Question: I am currently making a Minesweeper clone.
I made an algorithm that, when clicked on a tile with 0 surrounding mines, reveals all neighbors with 0 surrounding mines then all neighbors of them with 0 surrounding mines... (recursion).
This result only needs one click:

It works like it should but it is too slow. The original Minesweeper reveals these tiles instantly, but in my case, they have a little delay between the reveals.
I wrote this code:
'''
private void RevealNeighbor(int x, int y) {
foreach(var neighbor in _neighbors) {
try {
Tile tile = _tiles[x + neighbor[0], y + neighbor[1]];
if(tile.TileType == TileType.Empty && tile.Hidden) {
tile.Reveal();
if(tile.Number == 0) {
RevealNeighbor(x + neighbor[0], y + neighbor[1]);
}
}
}
catch(IndexOutOfRangeException) {
}
}
}
'''
'_neighbors' is an array of arrays, that has the 8 position offsets for the neighbors:
'''
private readonly int[][] _neighbors = new[] {
new[] {-1, -1},
new[] {0, -1},
new[] {1, -1},
new[] {1, 0},
new[] {1, 1},
new[] {0, 1},
new[] {-1, 1},
new[] {-1, 0}
};
'''
How can I make it faster?
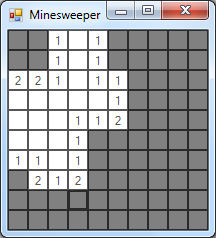
Answer: Use the SuspendLayout method, to draw only when needed:
*false is a default for the designer, find out what it means
'''
this.SuspendLayout();
... logic
this.ResumeLayout(false);
'''
ALSO - avoid abusing the Exceptions mechanism, it is not efficient and bad practice
(extra tile on the end of the matrix indicating.. well.. a wall).